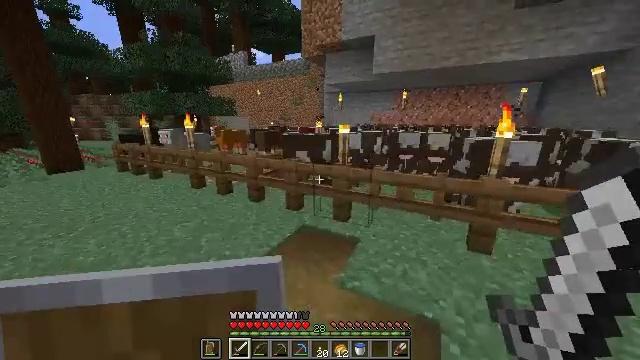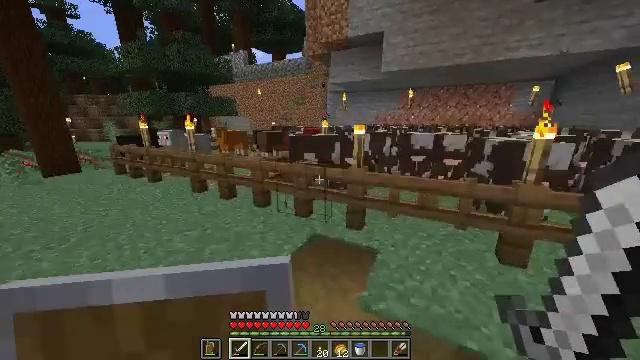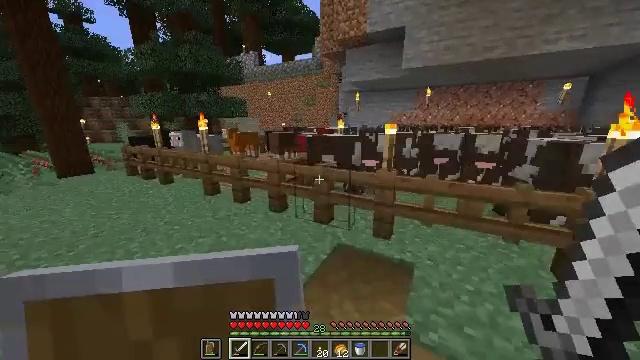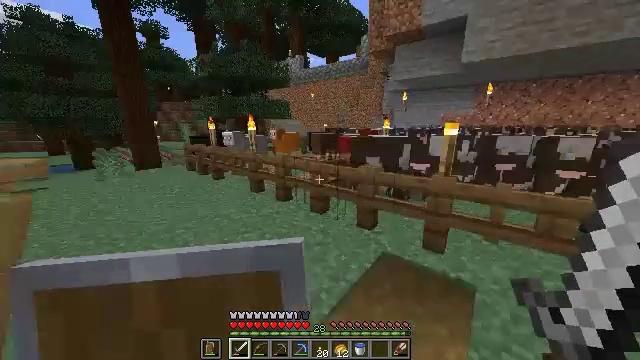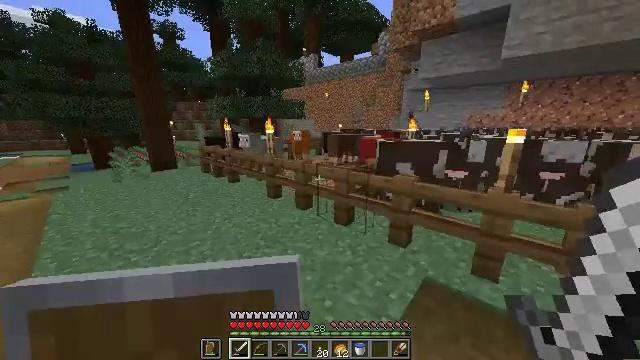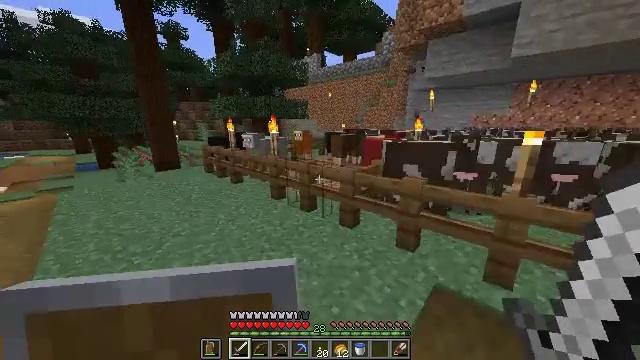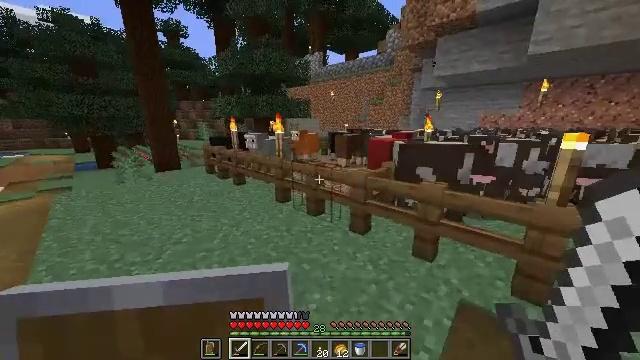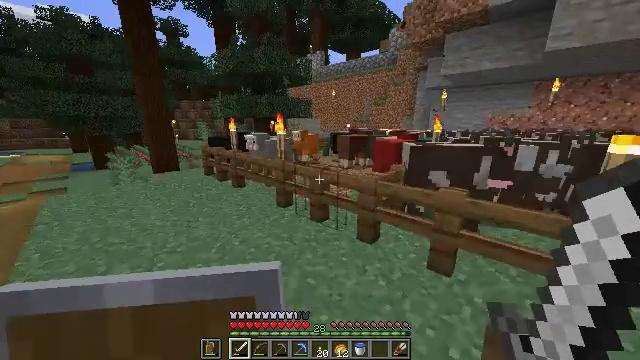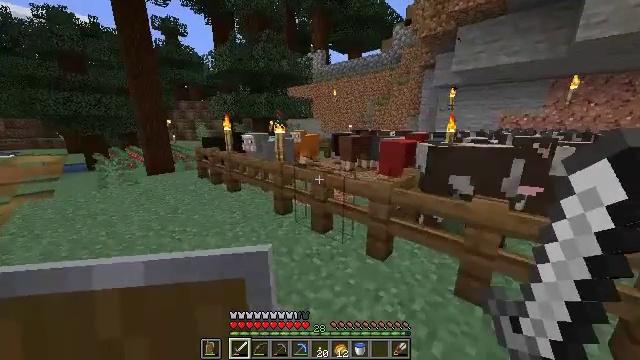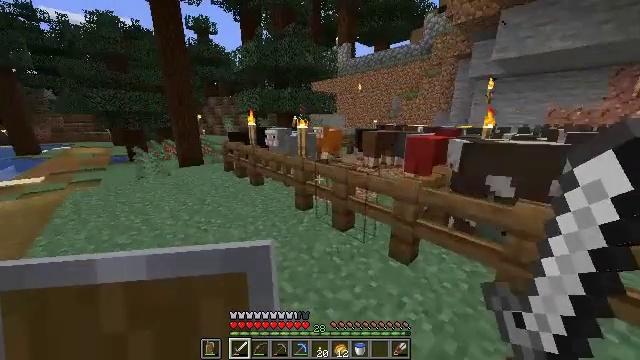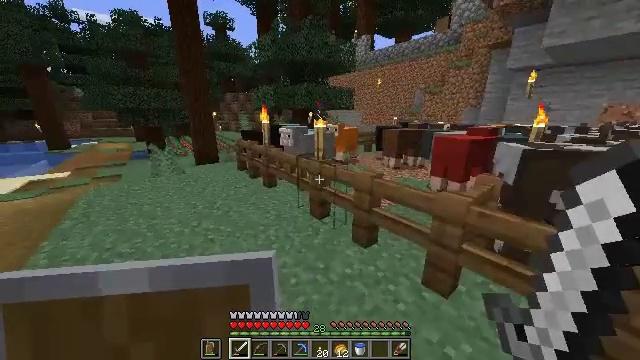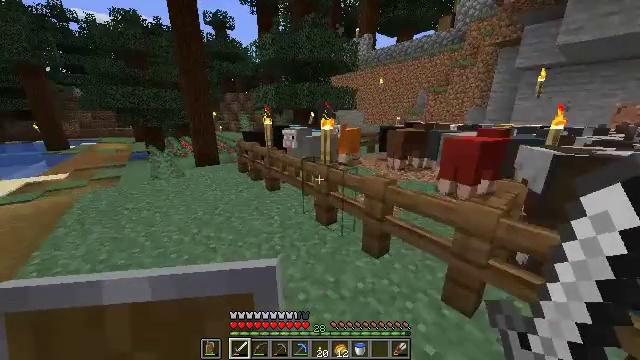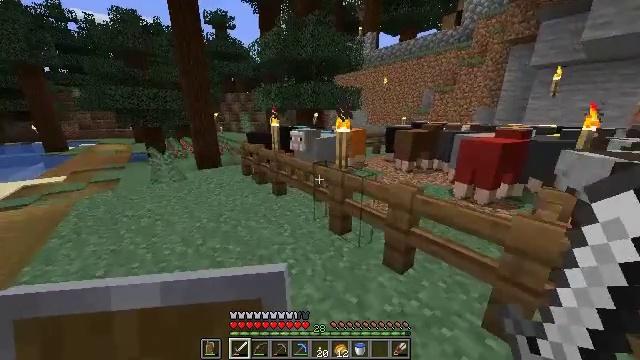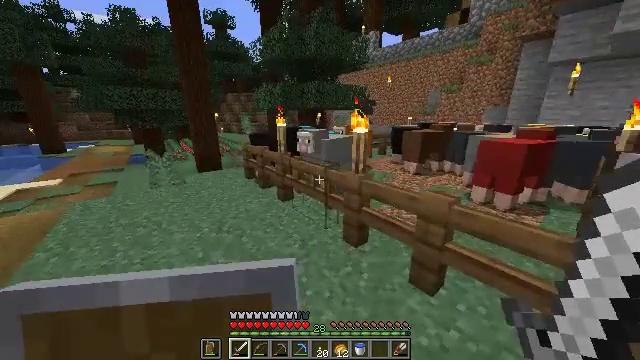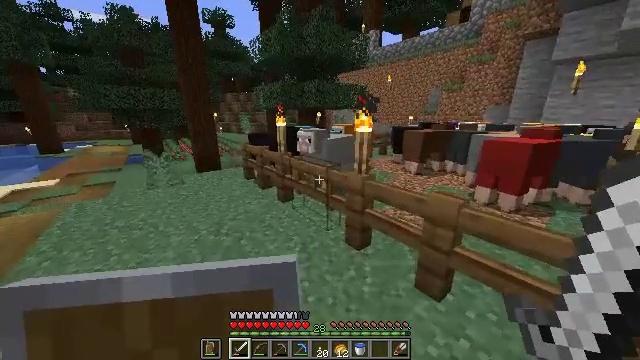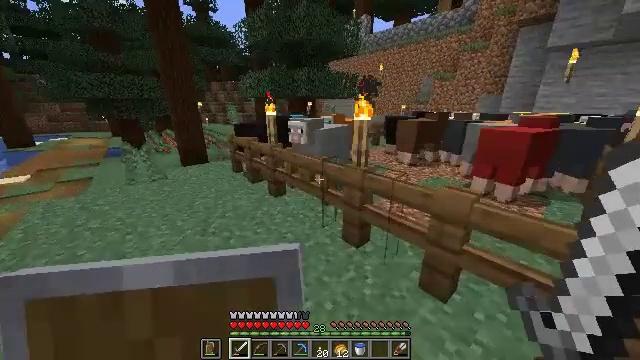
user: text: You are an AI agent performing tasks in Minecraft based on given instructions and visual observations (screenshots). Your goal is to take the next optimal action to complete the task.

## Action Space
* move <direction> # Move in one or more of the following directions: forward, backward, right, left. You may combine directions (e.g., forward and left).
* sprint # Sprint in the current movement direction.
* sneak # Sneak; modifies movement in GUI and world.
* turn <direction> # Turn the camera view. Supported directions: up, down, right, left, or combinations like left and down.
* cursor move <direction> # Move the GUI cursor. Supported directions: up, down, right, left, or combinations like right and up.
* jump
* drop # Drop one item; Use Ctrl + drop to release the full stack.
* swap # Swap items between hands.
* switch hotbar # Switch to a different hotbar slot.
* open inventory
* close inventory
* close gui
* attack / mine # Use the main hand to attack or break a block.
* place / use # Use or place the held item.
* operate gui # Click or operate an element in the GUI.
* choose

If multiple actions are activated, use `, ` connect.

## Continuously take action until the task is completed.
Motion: motion action
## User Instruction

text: Gather wheat by left-clicking on it.
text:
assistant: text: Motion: move forward and move left
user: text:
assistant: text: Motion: move forward and move left, turn left
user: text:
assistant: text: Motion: move forward and move left, turn left
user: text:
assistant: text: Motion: move forward and move left, turn left
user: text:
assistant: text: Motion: move forward and move left
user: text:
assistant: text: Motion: move forward
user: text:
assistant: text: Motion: move forward
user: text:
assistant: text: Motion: move forward
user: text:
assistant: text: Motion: move forward, turn left and down
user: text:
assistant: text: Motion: move forward and move left, turn left
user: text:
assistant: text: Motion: move forward and move left
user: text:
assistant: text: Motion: move forward and move left
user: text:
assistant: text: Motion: move forward
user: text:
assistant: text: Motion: move forward
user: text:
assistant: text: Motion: move forward, turn right and down
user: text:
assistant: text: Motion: move forward
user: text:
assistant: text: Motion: move forward and move left, use / place
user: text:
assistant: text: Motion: move forward and move left, turn right and down, use / place
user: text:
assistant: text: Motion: move forward and move left, turn right and down
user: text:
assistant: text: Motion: move forward, turn down
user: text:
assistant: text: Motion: move forward, turn down
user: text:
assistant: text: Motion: move forward, turn down
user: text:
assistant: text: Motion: move forward, turn down
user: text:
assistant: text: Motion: move forward
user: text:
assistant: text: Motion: move forward
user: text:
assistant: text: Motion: move forward
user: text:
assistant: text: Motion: move forward and move right, turn left and down
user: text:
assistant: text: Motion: move forward and move right, turn left and down
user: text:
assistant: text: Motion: move back and move right, turn left and down
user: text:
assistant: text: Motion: move back and move right, turn left and down